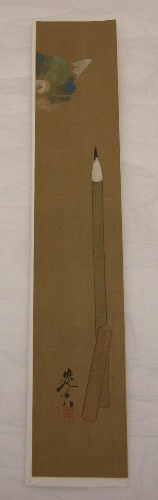
Artist: Shibata Zeshin
Artist bio: Japanese, 1807–1891
Date: 19th century
Object type: Painting
Classification: Paintings
Medium: Painting; ink and color on paper (tanzaku)
Culture: Japan
Dimensions: 14 5/8 x 2 7/16 in. (37.1 x 6.2 cm)
Department: Asian Art
Credit line: Funds from various donors, by exchange, 1956
Accession year: 1956
Repository: Metropolitan Museum of Art, New York, NY
Tags: Brushes